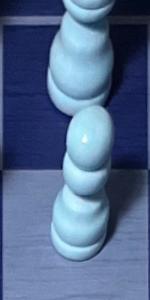
Label: Pawn_White